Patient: sex F, age 89
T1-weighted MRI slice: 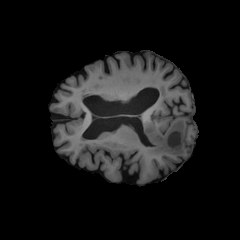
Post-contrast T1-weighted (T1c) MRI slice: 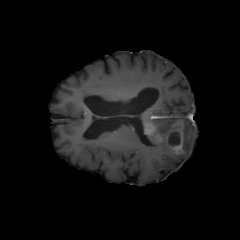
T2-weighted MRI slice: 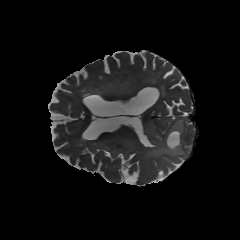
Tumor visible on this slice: yes
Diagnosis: Glioblastoma, IDH-wildtype
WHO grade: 4